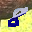
Label: 8